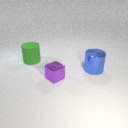
large blue metal cylinder to the right of large green rubber cylinder